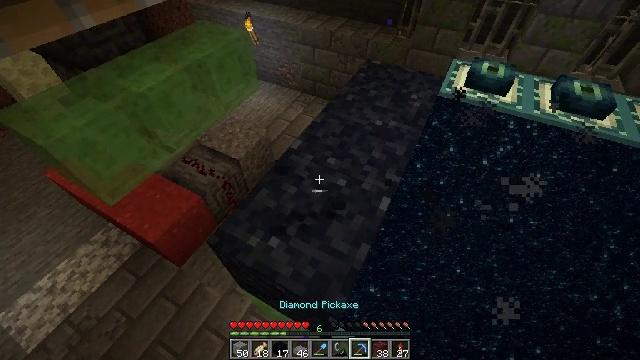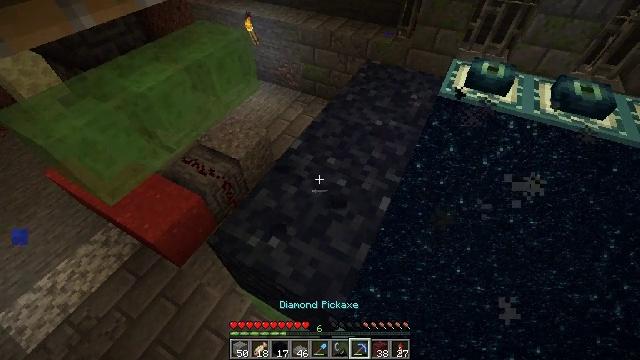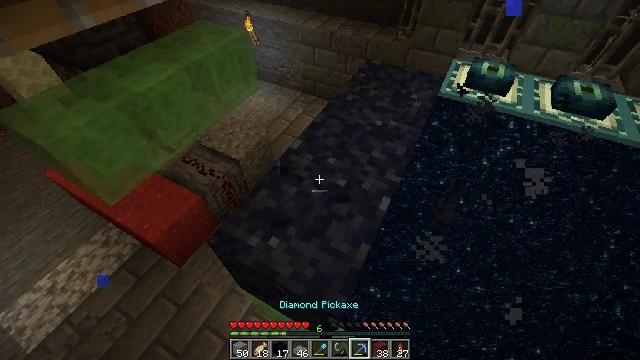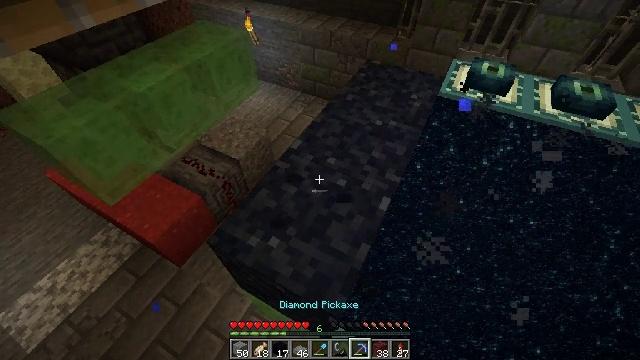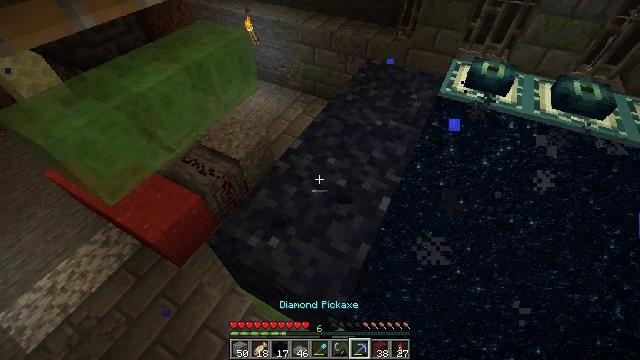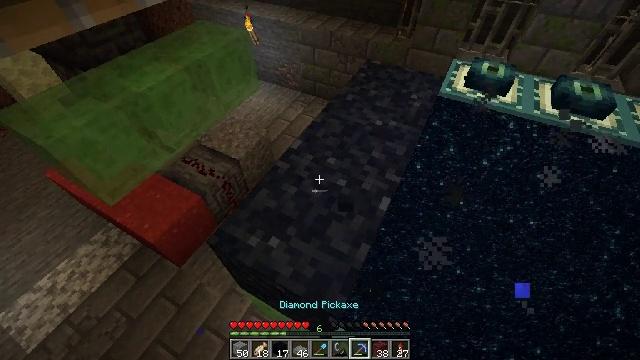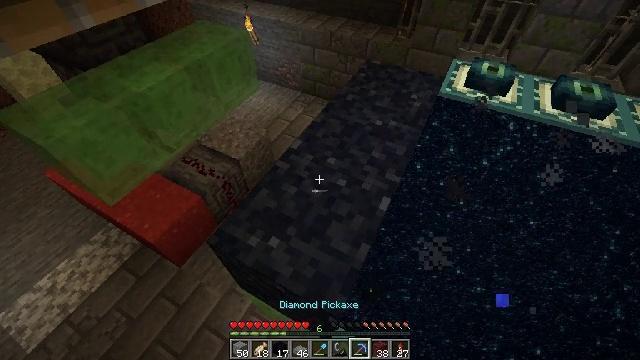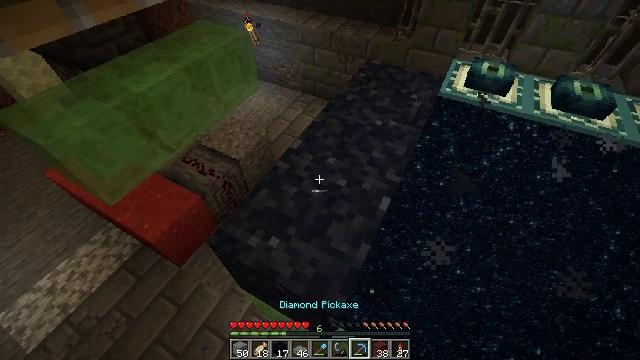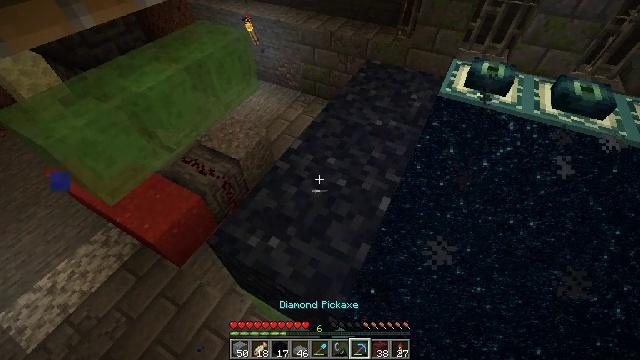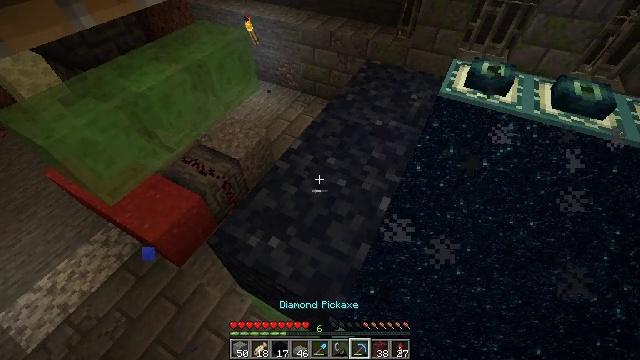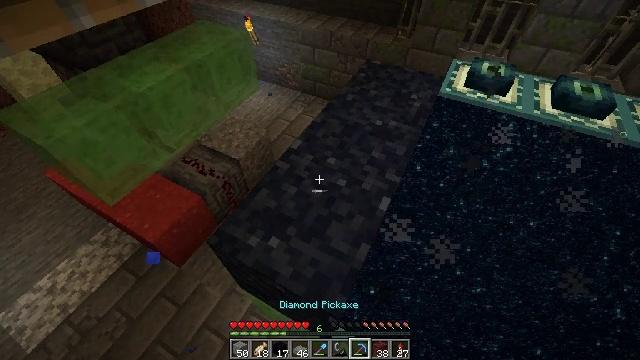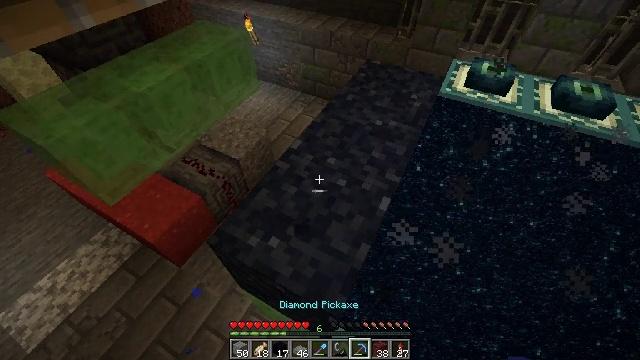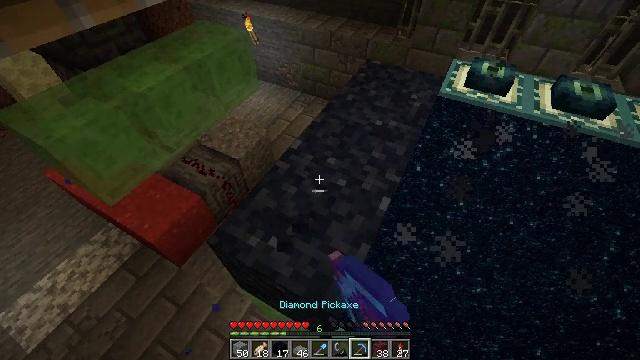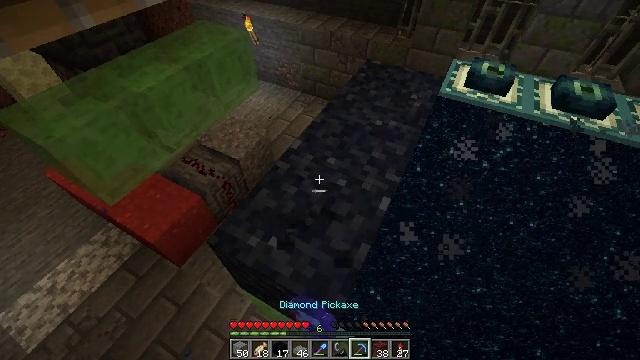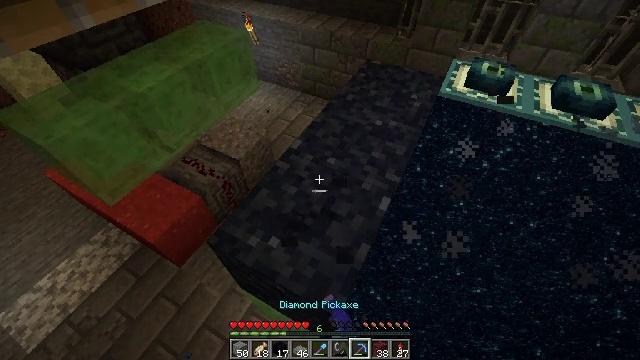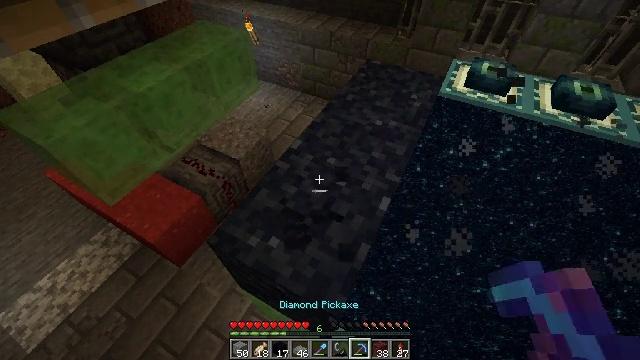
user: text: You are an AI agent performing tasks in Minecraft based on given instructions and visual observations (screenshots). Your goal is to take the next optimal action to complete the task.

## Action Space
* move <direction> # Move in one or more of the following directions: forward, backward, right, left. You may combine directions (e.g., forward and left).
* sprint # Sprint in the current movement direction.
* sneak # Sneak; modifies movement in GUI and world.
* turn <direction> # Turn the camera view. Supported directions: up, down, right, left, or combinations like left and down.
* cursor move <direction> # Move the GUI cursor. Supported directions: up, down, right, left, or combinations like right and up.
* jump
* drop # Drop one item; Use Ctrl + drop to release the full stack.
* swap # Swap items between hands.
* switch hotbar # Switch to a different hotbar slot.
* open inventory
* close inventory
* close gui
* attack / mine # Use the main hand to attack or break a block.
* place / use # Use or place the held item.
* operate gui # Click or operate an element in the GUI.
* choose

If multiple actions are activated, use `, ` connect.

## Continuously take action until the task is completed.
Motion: motion action
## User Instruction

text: Mine block black concrete powder.
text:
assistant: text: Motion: no_op
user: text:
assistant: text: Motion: no_op
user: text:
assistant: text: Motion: no_op
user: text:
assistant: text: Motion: no_op
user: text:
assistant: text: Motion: no_op
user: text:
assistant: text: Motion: no_op
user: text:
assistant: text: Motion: no_op
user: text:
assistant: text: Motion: no_op
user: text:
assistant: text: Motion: no_op
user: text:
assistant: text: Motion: no_op
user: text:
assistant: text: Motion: attack / mine
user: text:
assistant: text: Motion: attack / mine
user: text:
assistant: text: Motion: attack / mine
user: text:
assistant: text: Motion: attack / mine
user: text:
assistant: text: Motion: attack / mine
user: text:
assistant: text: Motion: attack / mine
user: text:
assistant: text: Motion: attack / mine
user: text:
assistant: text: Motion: attack / mine
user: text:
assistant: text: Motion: attack / mine
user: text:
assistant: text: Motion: attack / mine
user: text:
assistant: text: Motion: attack / mine
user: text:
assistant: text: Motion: attack / mine
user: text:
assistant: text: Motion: attack / mine
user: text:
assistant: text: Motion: attack / mine
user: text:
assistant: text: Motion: attack / mine
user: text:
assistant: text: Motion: attack / mine
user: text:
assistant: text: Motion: attack / mine
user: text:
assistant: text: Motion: attack / mine
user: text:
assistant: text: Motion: attack / mine
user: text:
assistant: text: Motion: attack / mine